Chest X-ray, PA view. Patient: 60 years old, sex F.
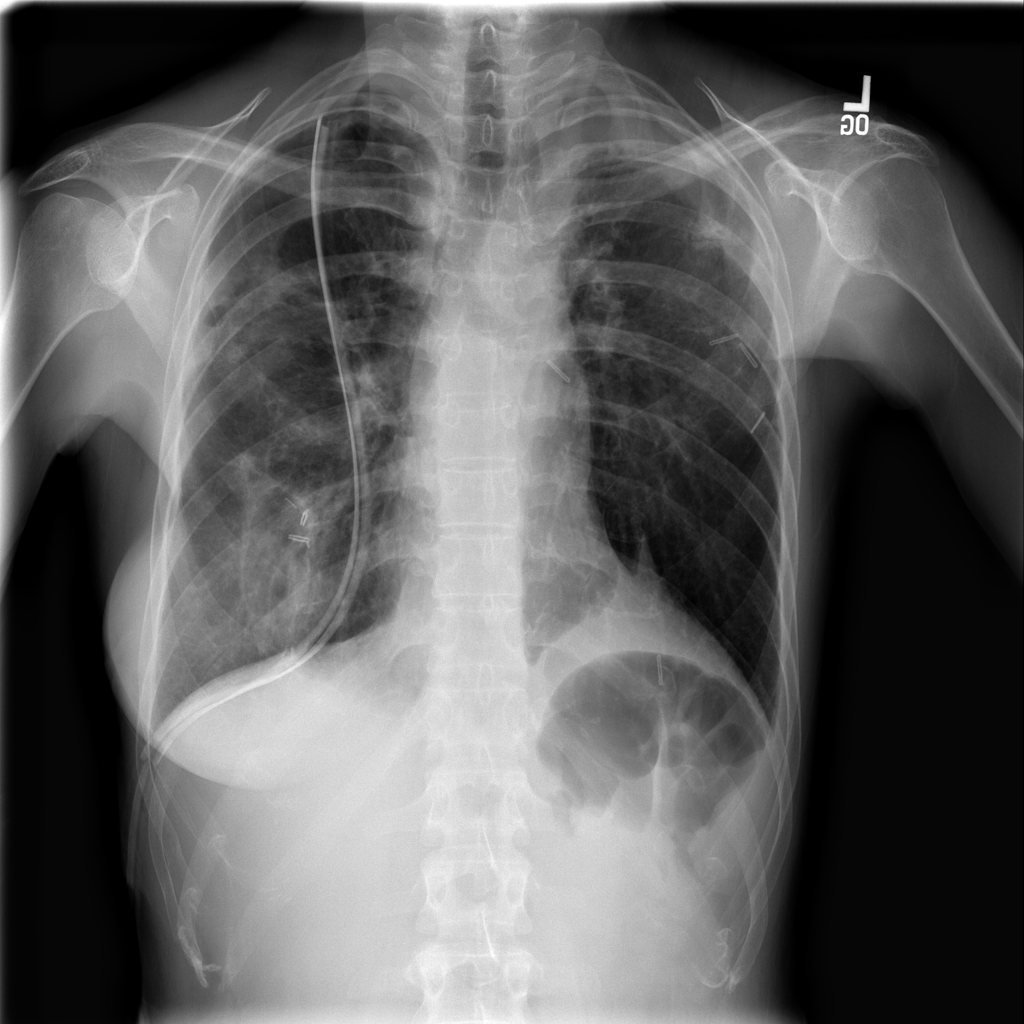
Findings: Mass, Pneumothorax